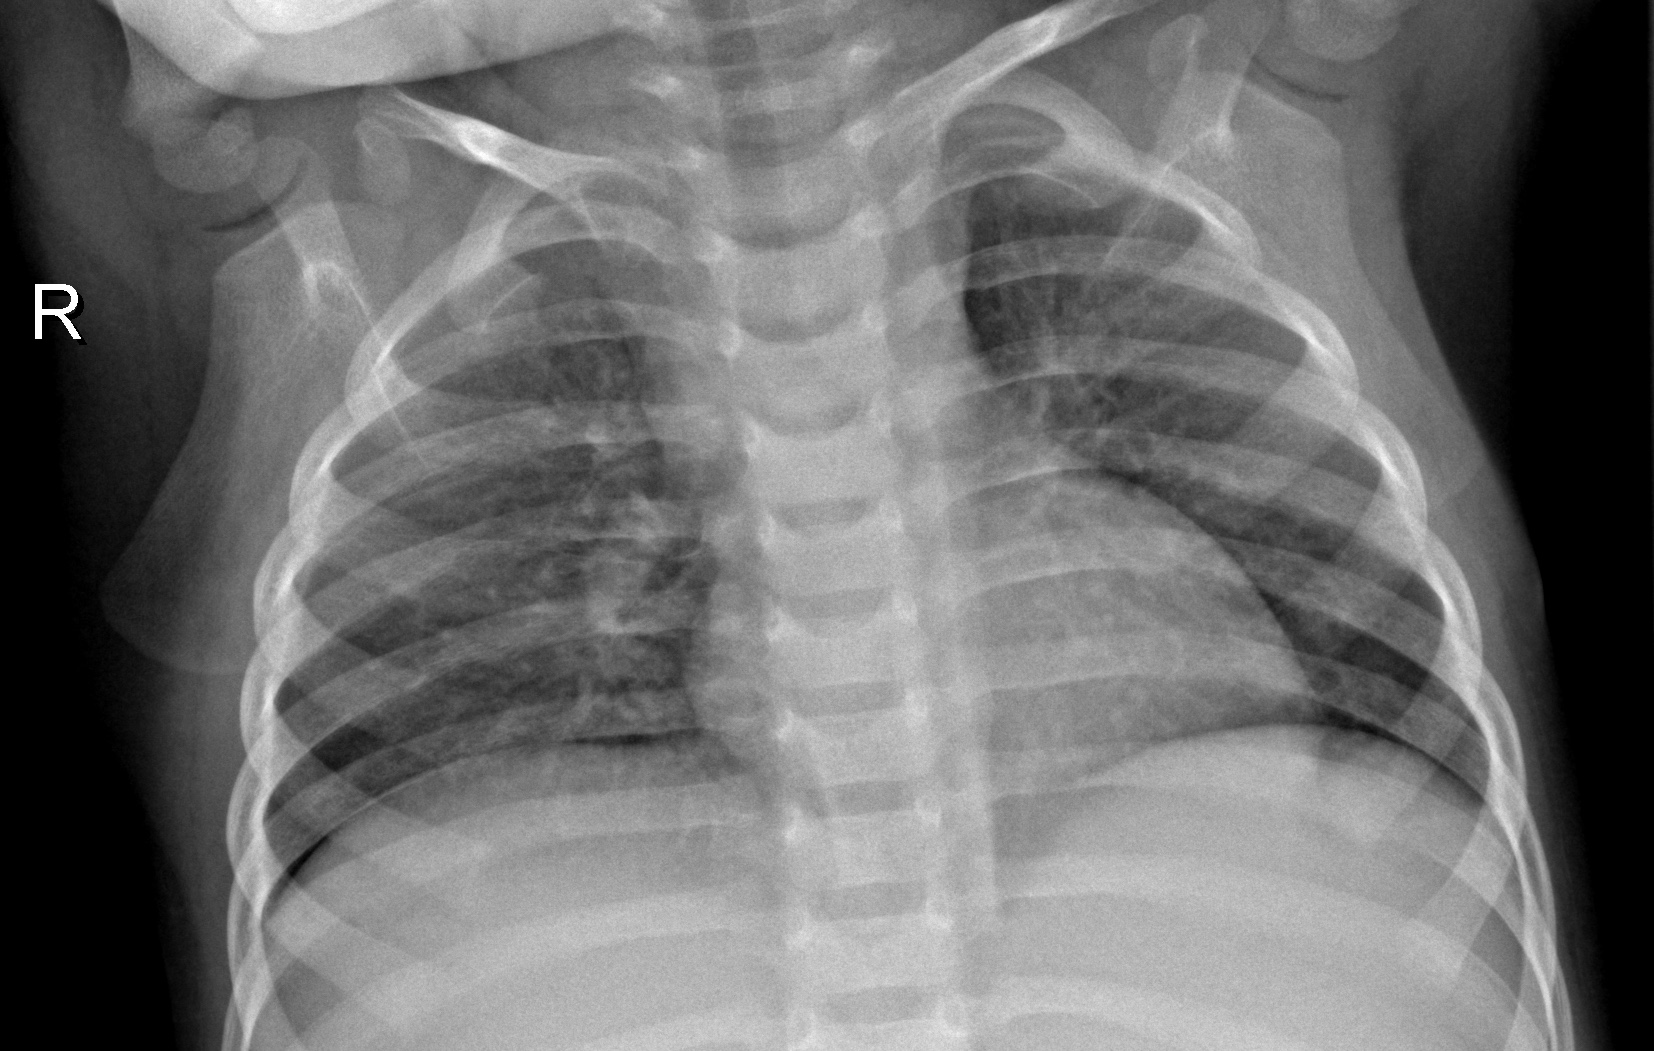
Diagnosis: NORMAL